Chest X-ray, AP view. Patient: 31 years old, sex M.
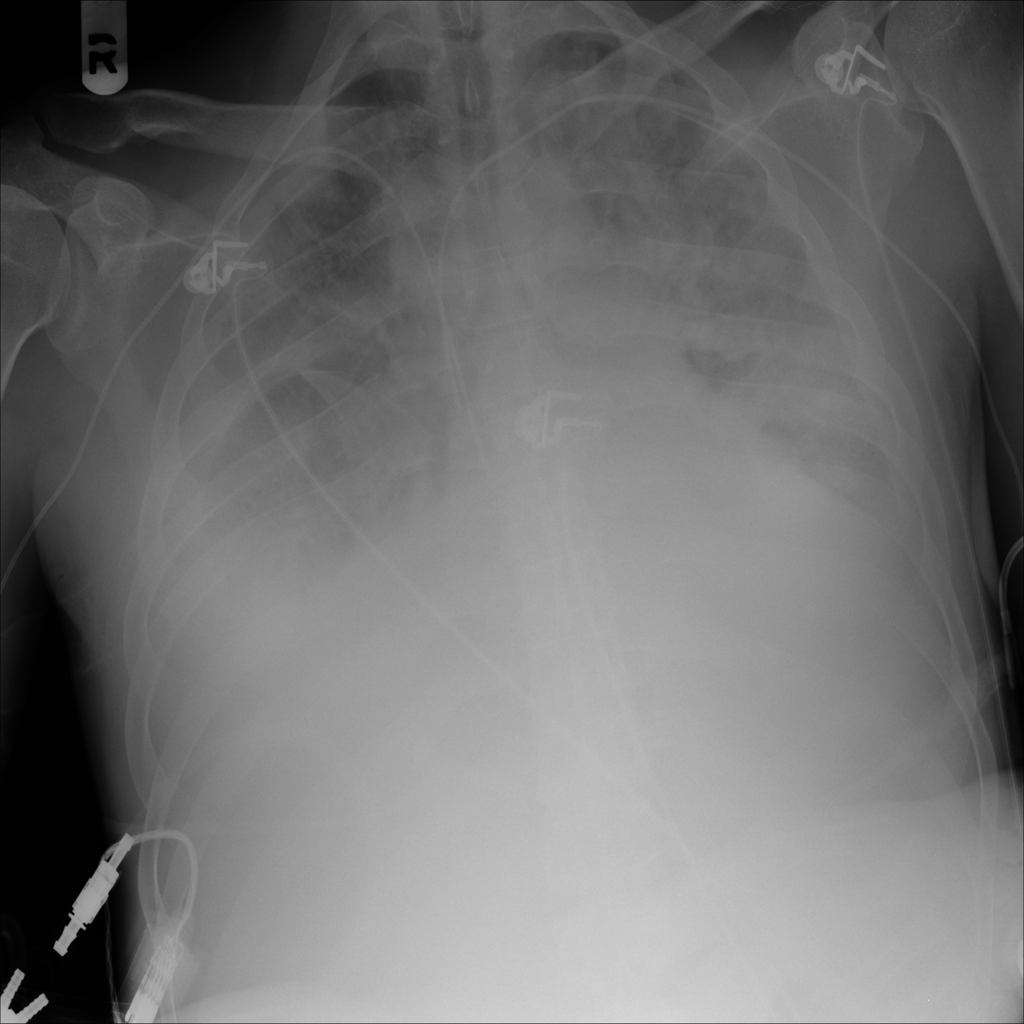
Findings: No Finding